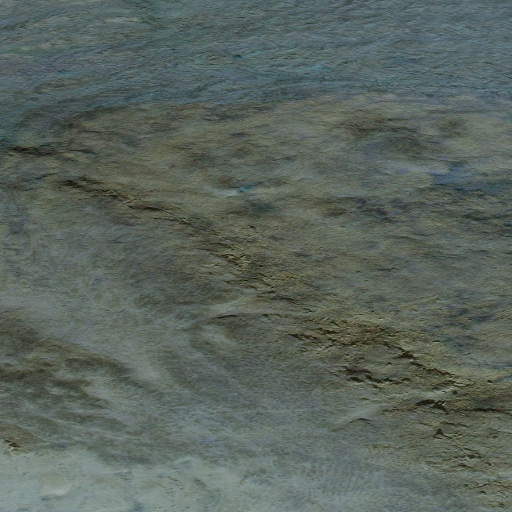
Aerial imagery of mountain in Alaska named Bermudez Bluff containing only unknown